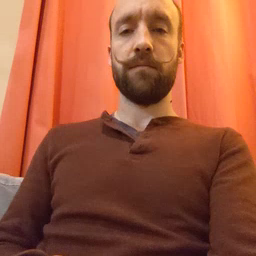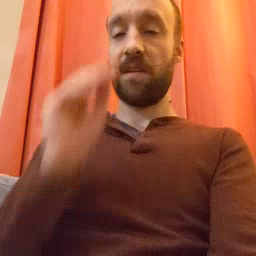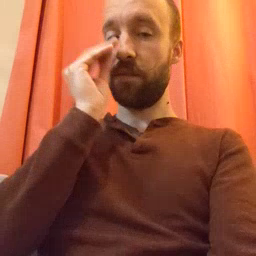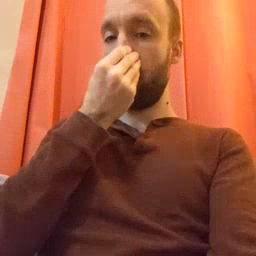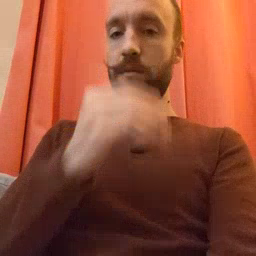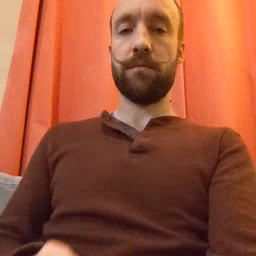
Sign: flower